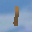
Label: 1